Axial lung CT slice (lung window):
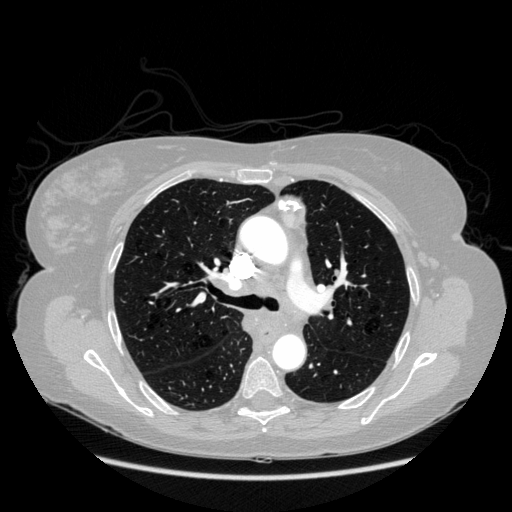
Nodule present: no